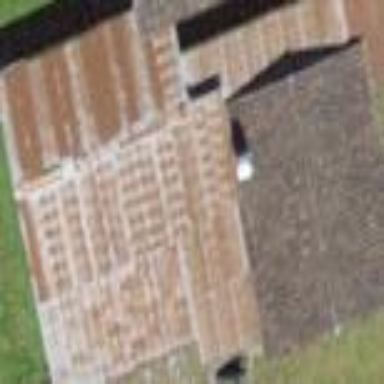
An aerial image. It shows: Barn.